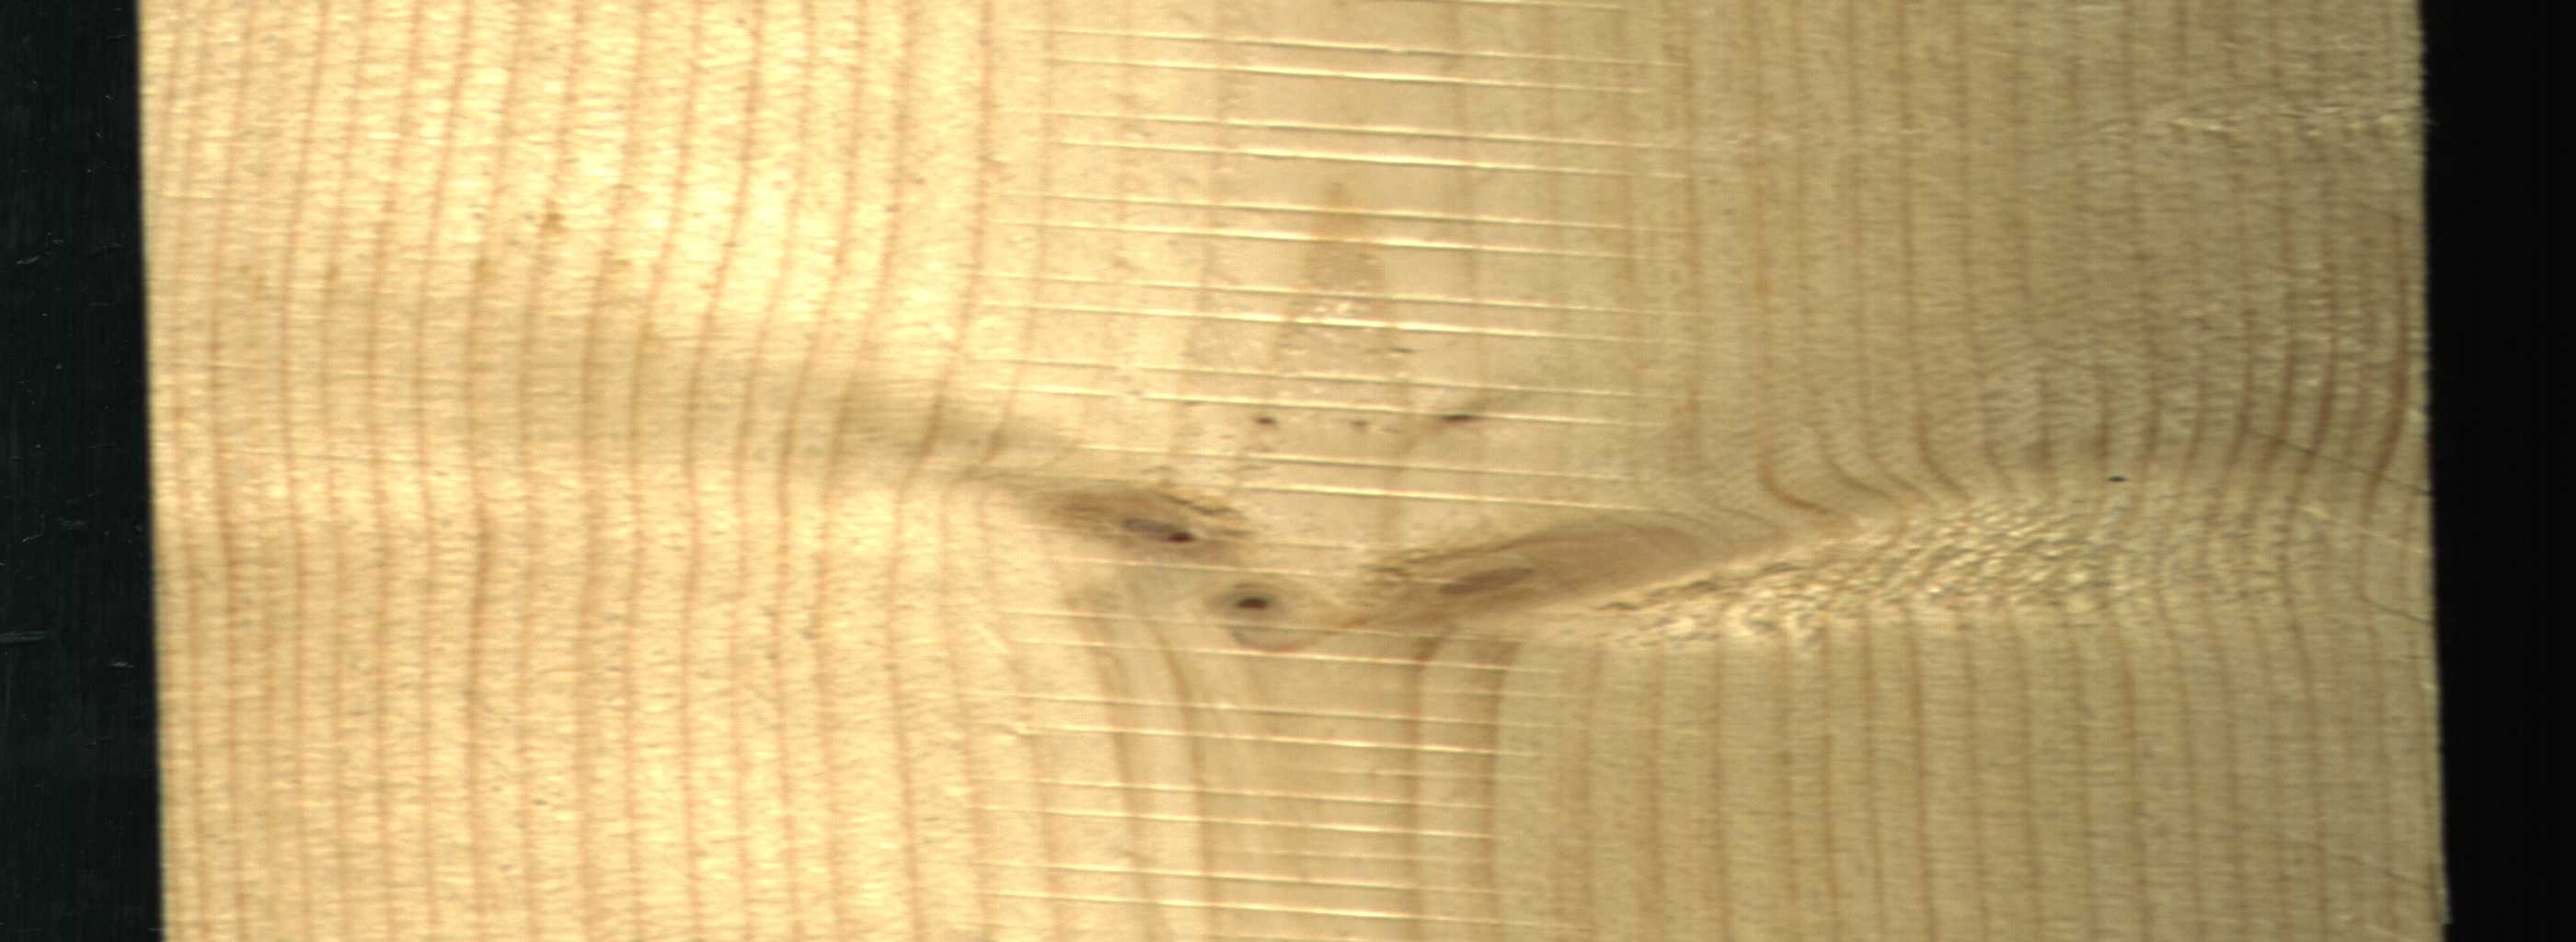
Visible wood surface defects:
Live_Knot
Live_Knot
Live_Knot